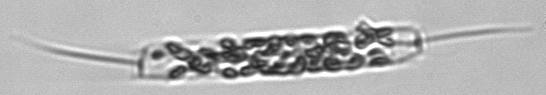
Label: Ditylum_brightwellii